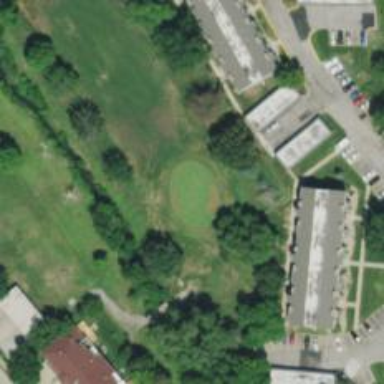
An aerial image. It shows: Golf hole.